Question: Hi I'm currently new to Android development and I have a tasks to pass Facebook response using intent.
Here's my code in SplashActivity.java
'''
Request.newMeRequest(session, new Request.GraphUserCallback(){
@Override
public void onCompleted(GraphUser user, Response response) {
Intent intent = new Intent(SplashActivity.this, UserDetailsActivity.class);
GraphObject responseGraphObject = response.getGraphObject();
JSONObject userObj = responseGraphObject.getInnerJSONObject();
intent.putExtra("userobj", userObj.toString());
startActivity(intent);
SplashActivity.this.finish();
}
}).executeAsync();
'''
and in my UserDetailsActivity.java I received the intent data:
'''
String userObj = getIntent().getExtras().getString("userobj");
'''
The userObj looks like this:

How can I get specific data like first_name, last_name?, etc...
Thanks.
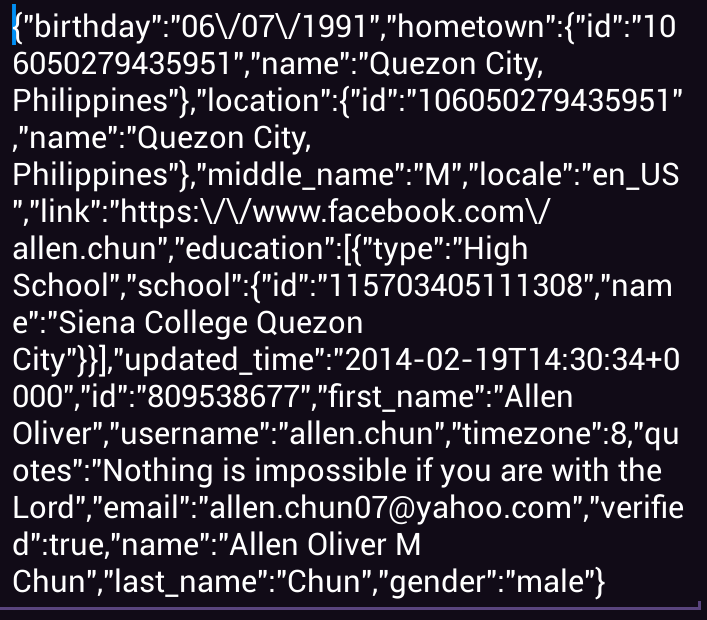
Answer: You need to Parse the JsonString,Here is the great tutorial how to parse the <URL>
'{'-> jsonObject
'['->jsonArray
'''
JSONObject jobject =new JSONObject(responseString);
String firstname=jobject.getString("first_name");
String lastname=jobject.getString("last_name");
'''